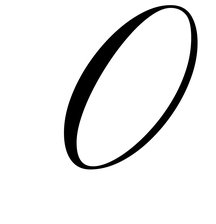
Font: PinyonScript-Regular